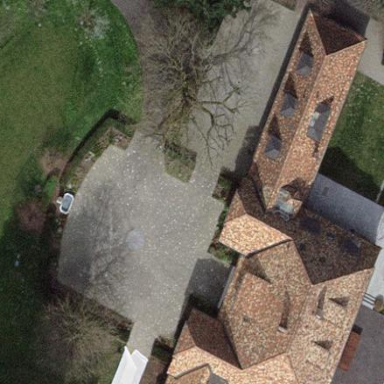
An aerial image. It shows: Driveway.